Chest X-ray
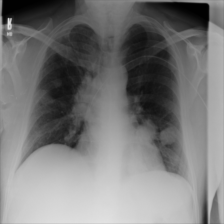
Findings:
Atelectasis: negative
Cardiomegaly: negative
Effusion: negative
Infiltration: negative
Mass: negative
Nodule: negative
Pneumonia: negative
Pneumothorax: negative
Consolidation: negative
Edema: negative
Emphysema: negative
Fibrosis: negative
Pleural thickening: negative
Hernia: negative